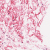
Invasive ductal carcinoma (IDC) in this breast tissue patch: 0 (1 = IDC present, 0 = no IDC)